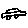
Label: car